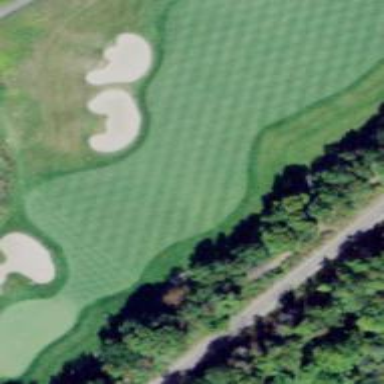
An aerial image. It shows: View of golf hole.